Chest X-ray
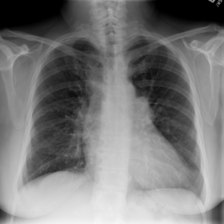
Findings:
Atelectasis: negative
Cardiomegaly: negative
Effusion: negative
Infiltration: negative
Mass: negative
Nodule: positive
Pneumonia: negative
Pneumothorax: negative
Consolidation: negative
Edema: negative
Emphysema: negative
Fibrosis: negative
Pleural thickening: negative
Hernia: negative